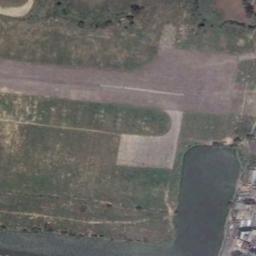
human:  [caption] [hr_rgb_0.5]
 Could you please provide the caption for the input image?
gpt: The runway goes through the lawn .

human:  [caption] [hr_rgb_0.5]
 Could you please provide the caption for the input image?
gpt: The runway is surrounded by grass .

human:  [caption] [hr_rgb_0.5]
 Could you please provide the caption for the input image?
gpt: The runway is on the grass next to some houses and trees .

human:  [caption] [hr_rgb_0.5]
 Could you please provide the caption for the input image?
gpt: There is a green lawn next to the runway, And there are white dashes on the runway .

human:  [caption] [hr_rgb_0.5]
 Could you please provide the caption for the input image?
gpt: There are green meadows beside the runway .